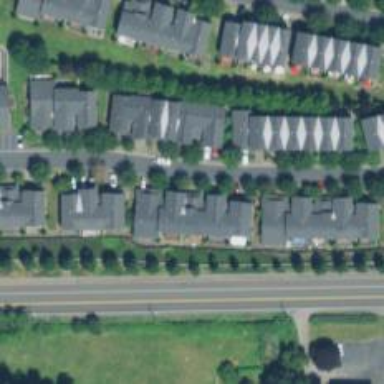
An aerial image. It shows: Residential road with sidewalk on the left side.